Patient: sex F, age 63
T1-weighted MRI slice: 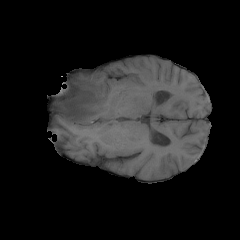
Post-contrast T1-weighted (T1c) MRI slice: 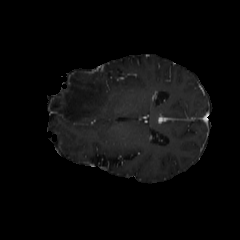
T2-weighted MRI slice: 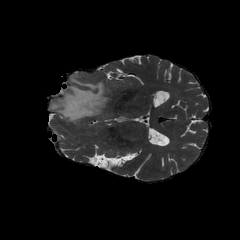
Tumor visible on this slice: yes
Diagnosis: Glioblastoma, IDH-wildtype
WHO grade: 4